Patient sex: F
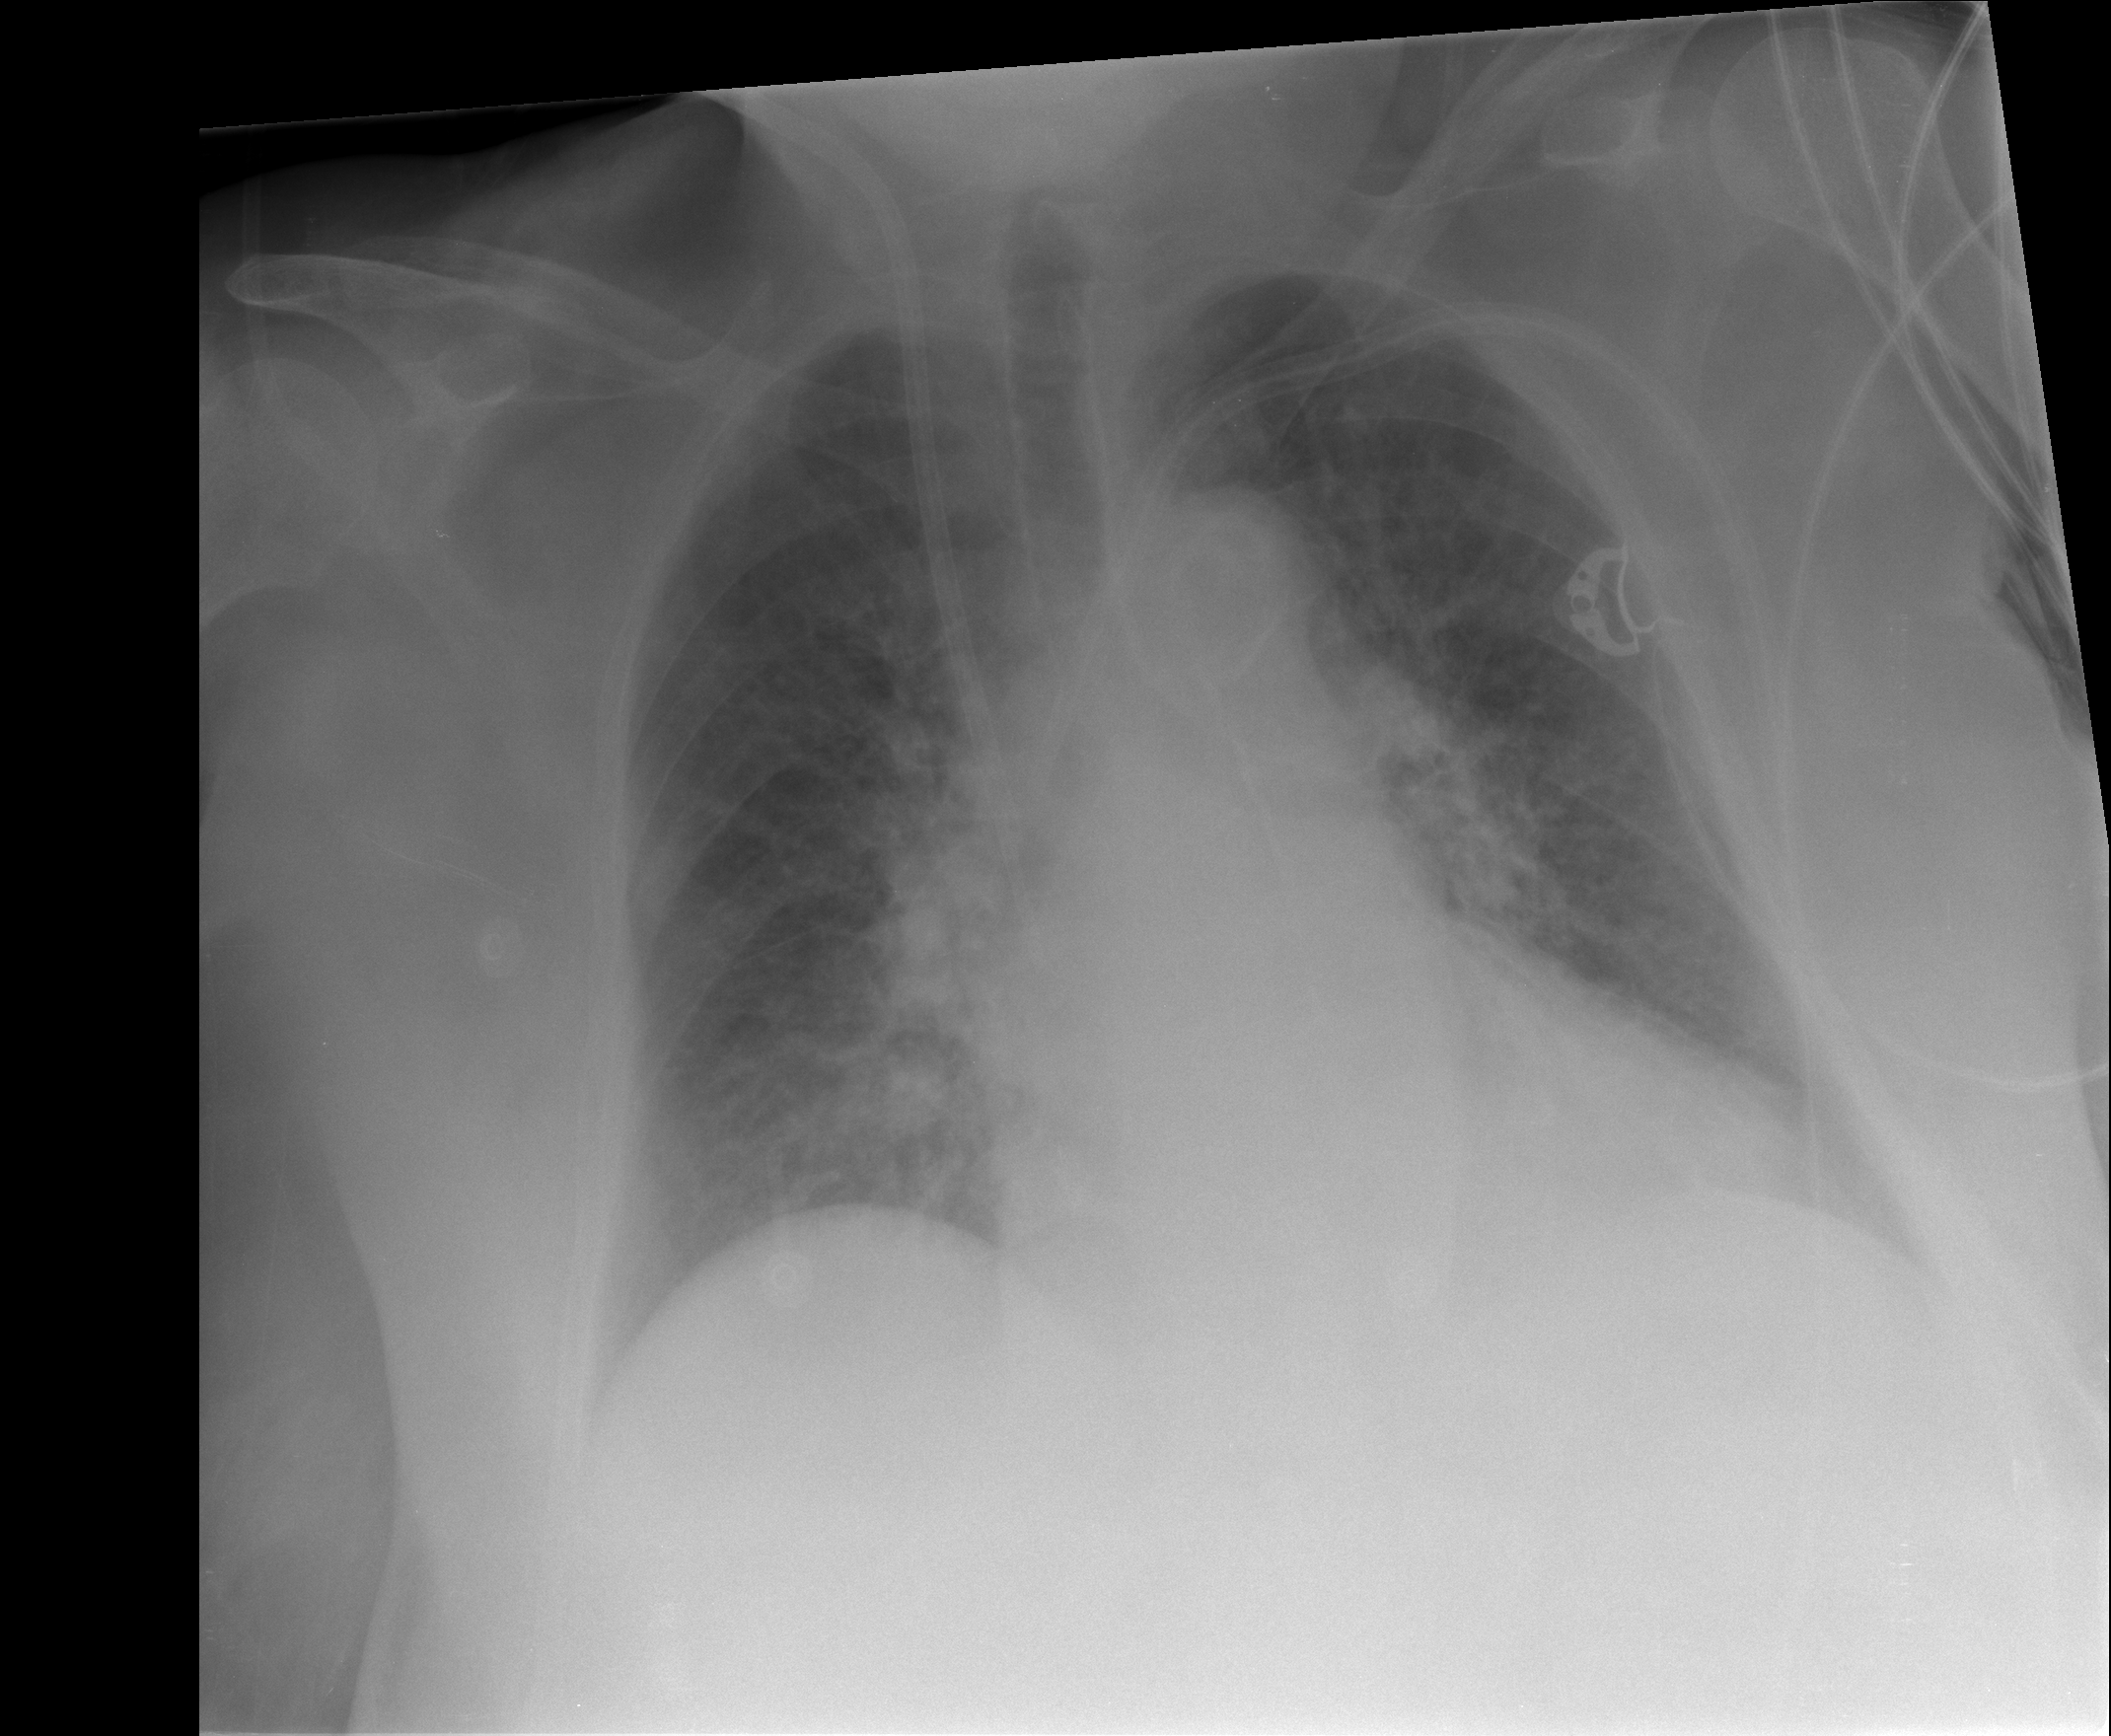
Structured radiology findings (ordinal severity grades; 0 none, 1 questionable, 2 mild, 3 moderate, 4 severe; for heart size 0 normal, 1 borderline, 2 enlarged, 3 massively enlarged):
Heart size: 1
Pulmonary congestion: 0
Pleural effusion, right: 0
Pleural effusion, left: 0
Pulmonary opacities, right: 1
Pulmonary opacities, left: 1
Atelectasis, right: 2
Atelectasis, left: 1